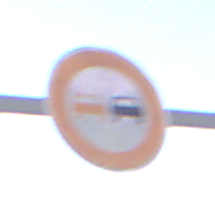
Verkehrszeichen: Ueberholverbot
Umgebung: Outdoor, Nature
Tageszeit: SunriseSunset
Wetter: Clear
Licht: Natural
Jahreszeit: NotSpecified
Kontrast: HighContrast